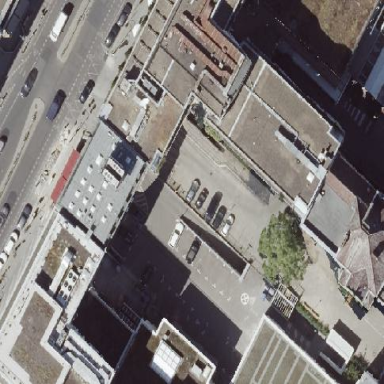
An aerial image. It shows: Multi-storey parking facility.